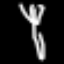
Label: fork